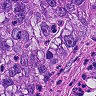
Metastatic tissue present: yes